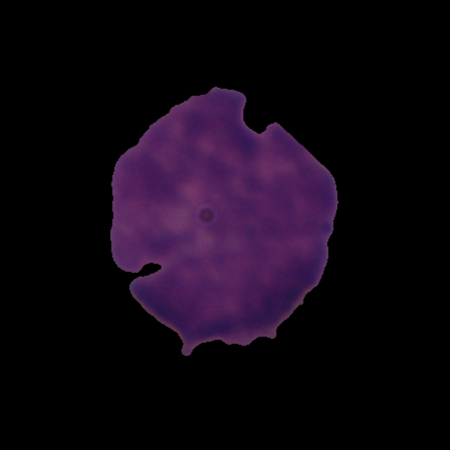
Label: cancer